Interaction volume radius: 10 \u00c5
Interaction volume height: 40 \u00c5
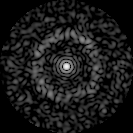
Disorder parameter: 0.8177